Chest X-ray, PA view. Patient: 28 years old, sex M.
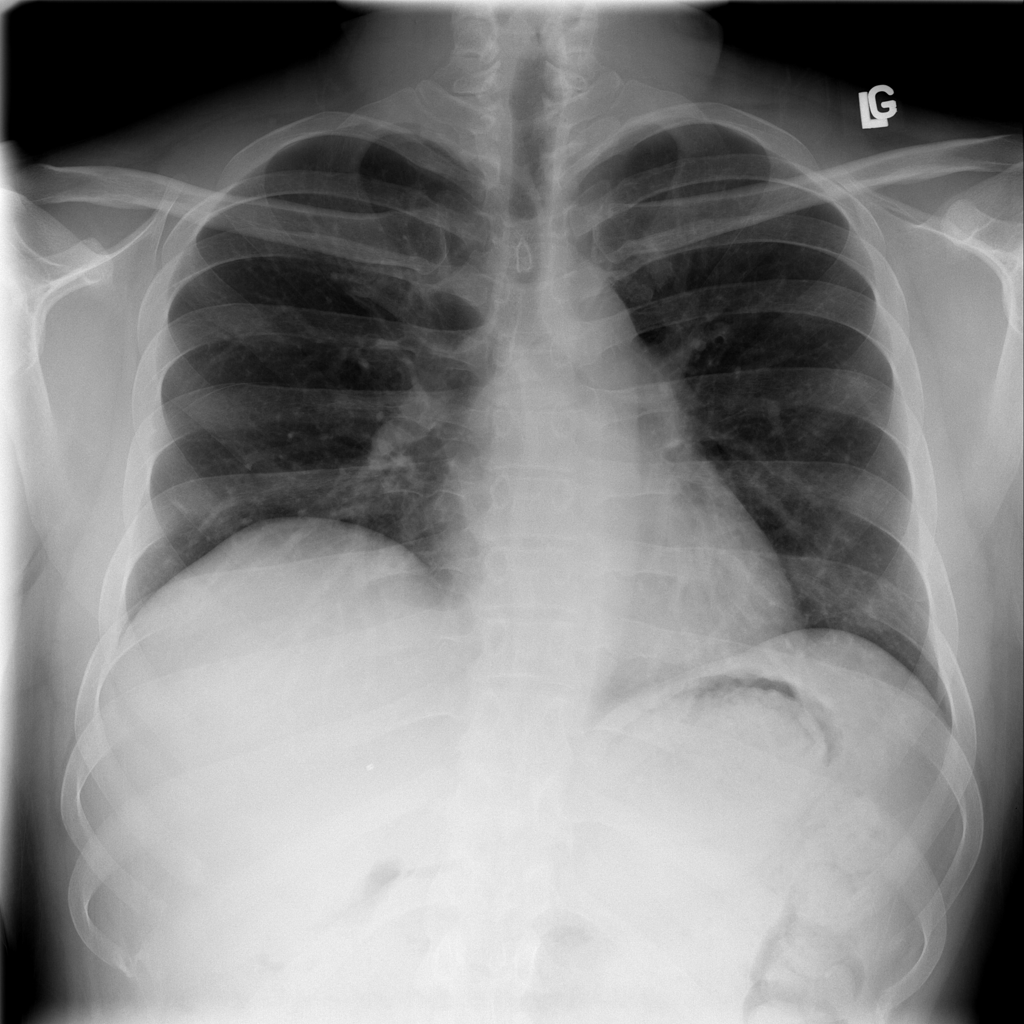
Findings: No Finding